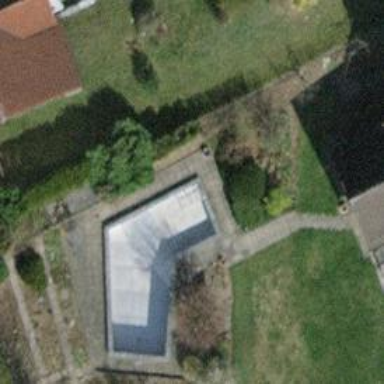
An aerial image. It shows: Swimming pool located in leisure land.